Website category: jobs
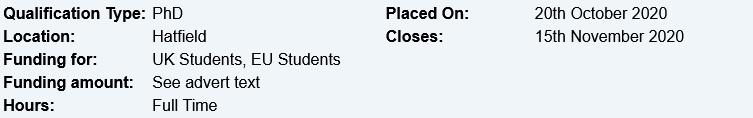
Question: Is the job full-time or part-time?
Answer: Full Time

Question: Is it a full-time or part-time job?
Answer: Full Time

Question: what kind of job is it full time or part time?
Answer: Full Time

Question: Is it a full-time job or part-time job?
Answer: Full Time

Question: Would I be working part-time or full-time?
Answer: Full Time

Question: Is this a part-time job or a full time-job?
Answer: Full Time

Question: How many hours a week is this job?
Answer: Full Time

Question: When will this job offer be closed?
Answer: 15th November 2020

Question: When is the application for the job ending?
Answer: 15th November 2020

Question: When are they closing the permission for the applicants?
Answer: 15th November 2020

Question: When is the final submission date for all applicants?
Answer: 15th November 2020

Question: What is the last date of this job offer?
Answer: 15th November 2020

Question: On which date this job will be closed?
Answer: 15th November 2020

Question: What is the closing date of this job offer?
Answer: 15th November 2020

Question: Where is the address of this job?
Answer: Hatfield

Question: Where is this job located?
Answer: Hatfield

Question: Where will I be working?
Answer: Hatfield

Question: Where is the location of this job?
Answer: Hatfield

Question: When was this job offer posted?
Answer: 20th October 2020

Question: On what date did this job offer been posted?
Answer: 20th October 2020